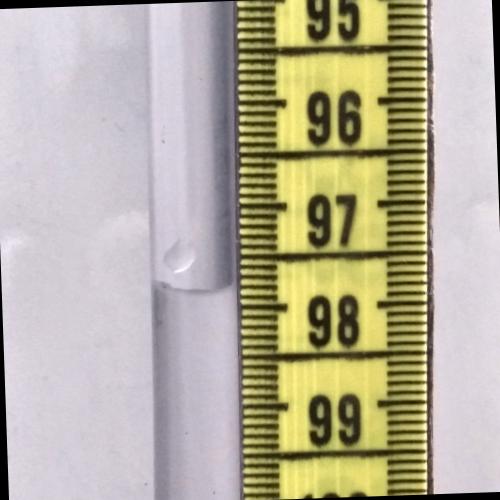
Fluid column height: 97.8 cm